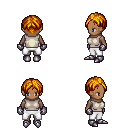
a pixel art fantasy rpg character, female body template, human, dark skin, white sleeveless shirt, white pants, dark blonde parted hairstyle, metal gloves, metal boots, four views (front, back, left, right), 2x2 character sprite sheet, small pixel art, hard edges, no anti-aliasing